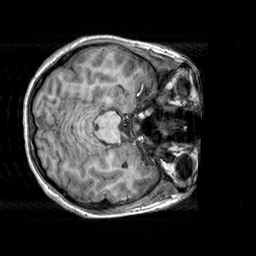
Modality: T1w
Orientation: axial
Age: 20
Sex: female
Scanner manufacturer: siemens
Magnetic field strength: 3 T
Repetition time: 2.3 s
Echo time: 0.00303 s